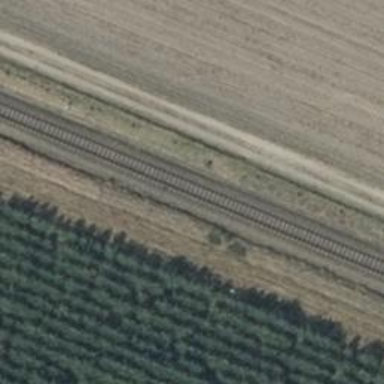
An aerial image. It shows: Railway signal.